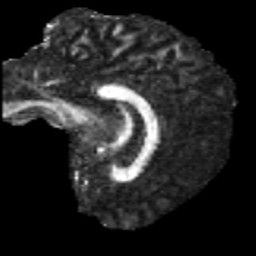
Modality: FA
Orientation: sagittal
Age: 46
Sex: male
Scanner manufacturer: ge
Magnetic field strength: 3 T
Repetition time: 3.65 s
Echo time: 0.0807 s